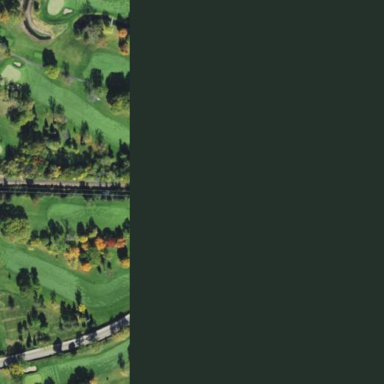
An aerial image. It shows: Golf course surrounded by greenery.